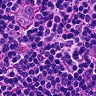
Metastatic tissue present: no